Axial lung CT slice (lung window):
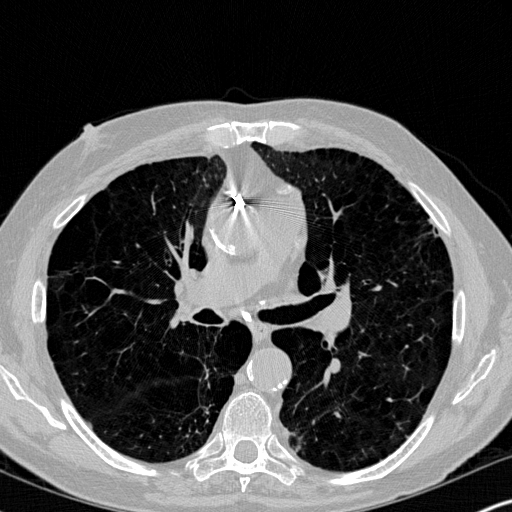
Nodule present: no